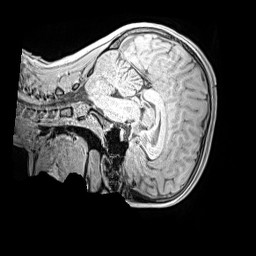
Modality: MP2RAGE
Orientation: sagittal
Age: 13
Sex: male
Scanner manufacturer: siemens
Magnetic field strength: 3 T
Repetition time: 4 s
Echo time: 0.00299 s